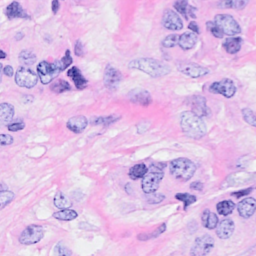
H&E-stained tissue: Breast